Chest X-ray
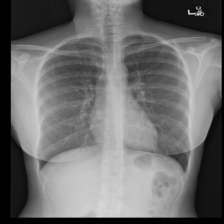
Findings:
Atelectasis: negative
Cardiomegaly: negative
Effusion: negative
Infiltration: negative
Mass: negative
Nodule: negative
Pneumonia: negative
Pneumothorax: negative
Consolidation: negative
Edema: negative
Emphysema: negative
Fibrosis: negative
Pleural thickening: negative
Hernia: negative